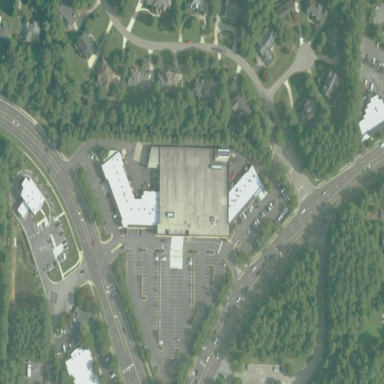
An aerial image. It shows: Commercial building.